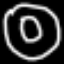
Label: donut